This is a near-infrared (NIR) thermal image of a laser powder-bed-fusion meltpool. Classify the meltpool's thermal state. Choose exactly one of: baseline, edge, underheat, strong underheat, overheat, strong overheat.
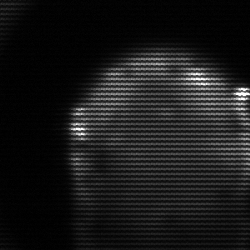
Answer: edge